Question: Consider a line from point A (x,y) to B (p,q).
The method 'CGContextMoveToPoint(context, x, y);' moves to the point x,y and the method 'CGContextAddLineToPoint(context, p, q);' will draw the line from point A to B.
My question is, can I find the all points that the line cover?
Actually I need to know the exact point which is x points before the end point B.
Refer this image..

The line above is just for reference. This line may have in any angle. I needed the 5th point which is in the line before the point B.
Thank you
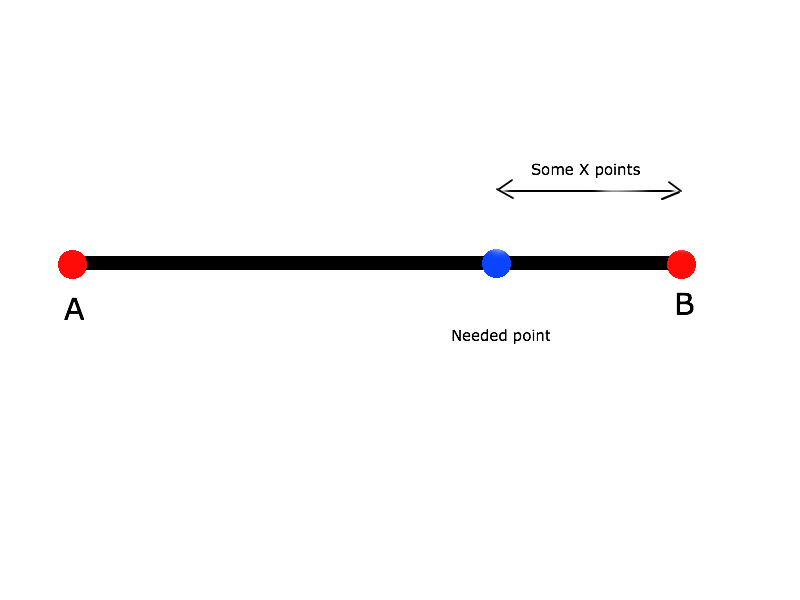
Answer: You should not think in terms of pixels. Coordinates are floating point values. The geometric point at '(x,y)' does not need to be a pixel at all. In fact you should think of pixels as being rectangles in your coordinate system.
This means that "x pixels before the end point" does not really makes sense. If a pixel is a rectangle, "x pixels" is a different quantity if you move horizontally than it is if you move vertically. And if you move in any other direction it's even harder to decide what it means.
Depending on what you are trying to do it may or may not be easy to translate your concepts in pixel terms. It's probably better, however, to do the opposite and stop thinking in terms of pixels and translate all you are currently expressing in pixel terms into non pixel terms.
Also remember that exactly what a pixel is is system dependent and you may or may not, in general, be able to query the system about it (especially if you take into consideration things like retina displays and all resolution independent functionality).
Edit:
I see you edited your question, but "points" is not more precise than "pixels".
However I'll try to give you a workable solution. At least it will be workable once you reformulate your problem in the right terms.
Your question, correctly formulated, should be:
'A''B''delta''C''C''A''B''delta'
Here's a solution to that question:
'''
// Assuming point A has coordinates (x,y) and point B has coordinates (p,q).
// Also assuming the distance from B to C is delta. We want to find the
// coordinates of C.
// I'll rename the coordinates for legibility.
double ax = x;
double ay = y;
double bx = p;
double by = q;
// this is what we want to find
double cx, cy;
// we need to establish a limit to acceptable computational precision
double epsilon = 0.000001;
if ( bx - ax < epsilon && by - ay < epsilon ) {
// the two points are too close to compute a reliable result
// this is an error condition. handle the error here (throw
// an exception or whatever).
} else {
// compute the vector from B to A and its length
double bax = bx - ax;
double bay = by - ay;
double balen = sqrt( pow(bax, 2) + pow(bay, 2) );
// compute the vector from B to C (same direction of the vector from
// B to A but with lenght delta)
double bcx = bax * delta / balen;
double bcy = bay * delta / balen;
// and now add that vector to the vector OB (with O being the origin)
// to find the solution
cx = bx + bcx;
cy = by + bcy;
}
'''
You need to make sure that points A and B are not too close or the computations will be imprecise and the result will be different than you expect. That's what 'epsilon' is supposed to do (you may or may not want to change the value of 'epsilon').
Ideally a suitable value for 'epsilon' is not related to the smallest number representable in a 'double' but to the level of precision that a 'double' gives you for values in the order of magnitude of the coordinates.
I have hardcoded 'epsilon', which is a common way to define it's value as you generally know in advance the order of magnitude of your data, but there are also 'adaptive' techniques to compute an 'epsilon' from the actual values of the arguments (the coordinates of A and B and the delta, in this case).
Also note that I have coded for legibility (the compiler should be able to optimize anyway). Feel free to recode if you wish.